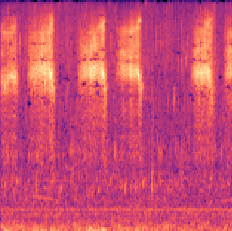
Sound class: Frog